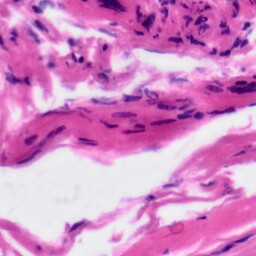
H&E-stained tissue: Tonsil